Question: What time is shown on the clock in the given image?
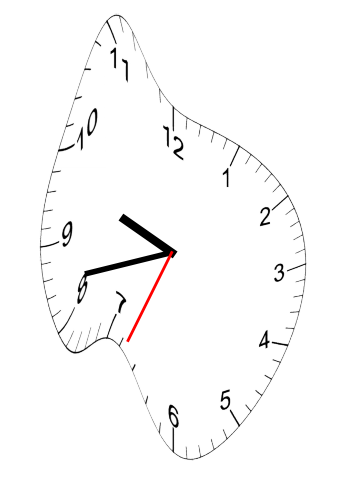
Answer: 09:42:34